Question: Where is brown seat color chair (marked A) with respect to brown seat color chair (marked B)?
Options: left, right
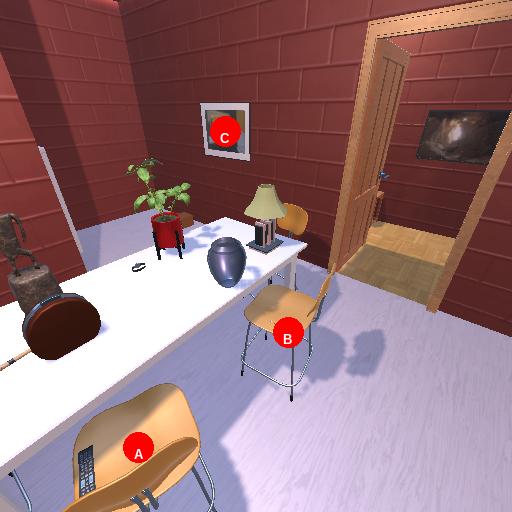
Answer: left